Interaction volume radius: 5 \u00c5
Interaction volume height: 20 \u00c5
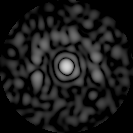
Disorder parameter: 0.8536